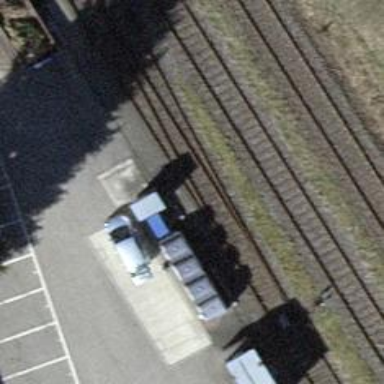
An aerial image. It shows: Railway switch.